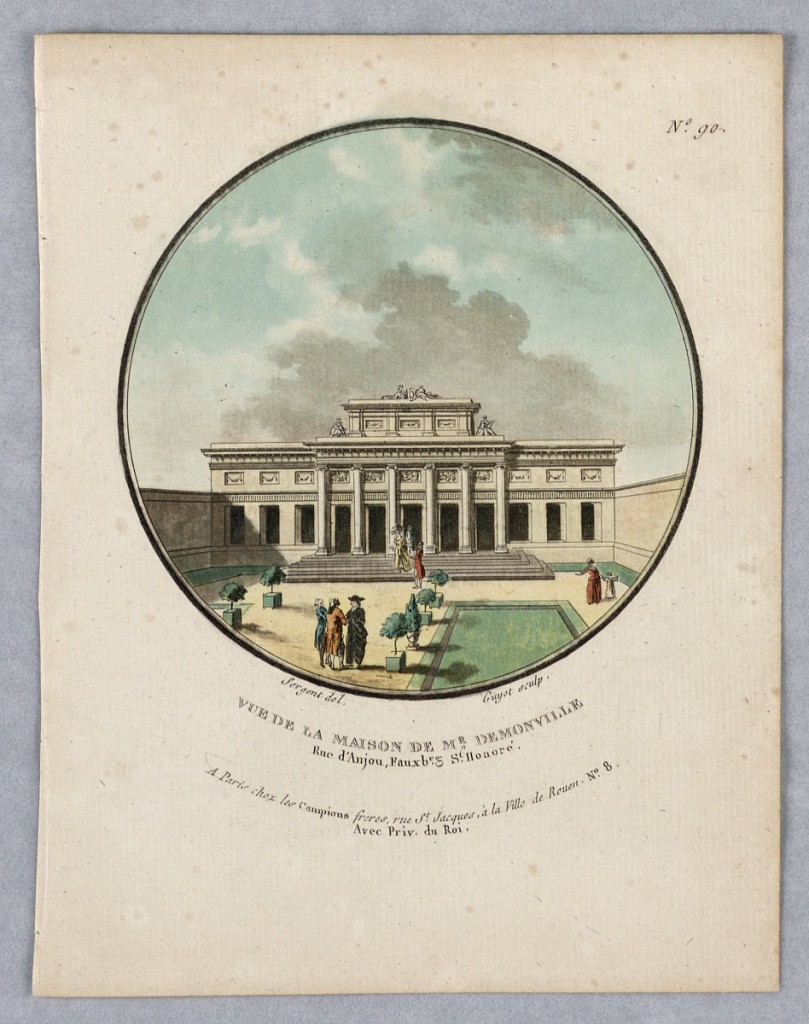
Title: House of Mr. Demonville, Plate 90 from "Vues Pittoresques des Principaux Édifices de Paris"
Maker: Les Campion Frères, Paris, France
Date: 1792
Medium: Engraving and brush and watercolors on paper
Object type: Print
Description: Large flat roofed house, doric columns, a formal garden. Title, artists' and publisher's names below.